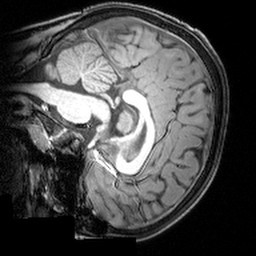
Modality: T1w
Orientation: sagittal
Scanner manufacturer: siemens
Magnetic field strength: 3 T
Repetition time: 1.9 s
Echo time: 0.00397 s